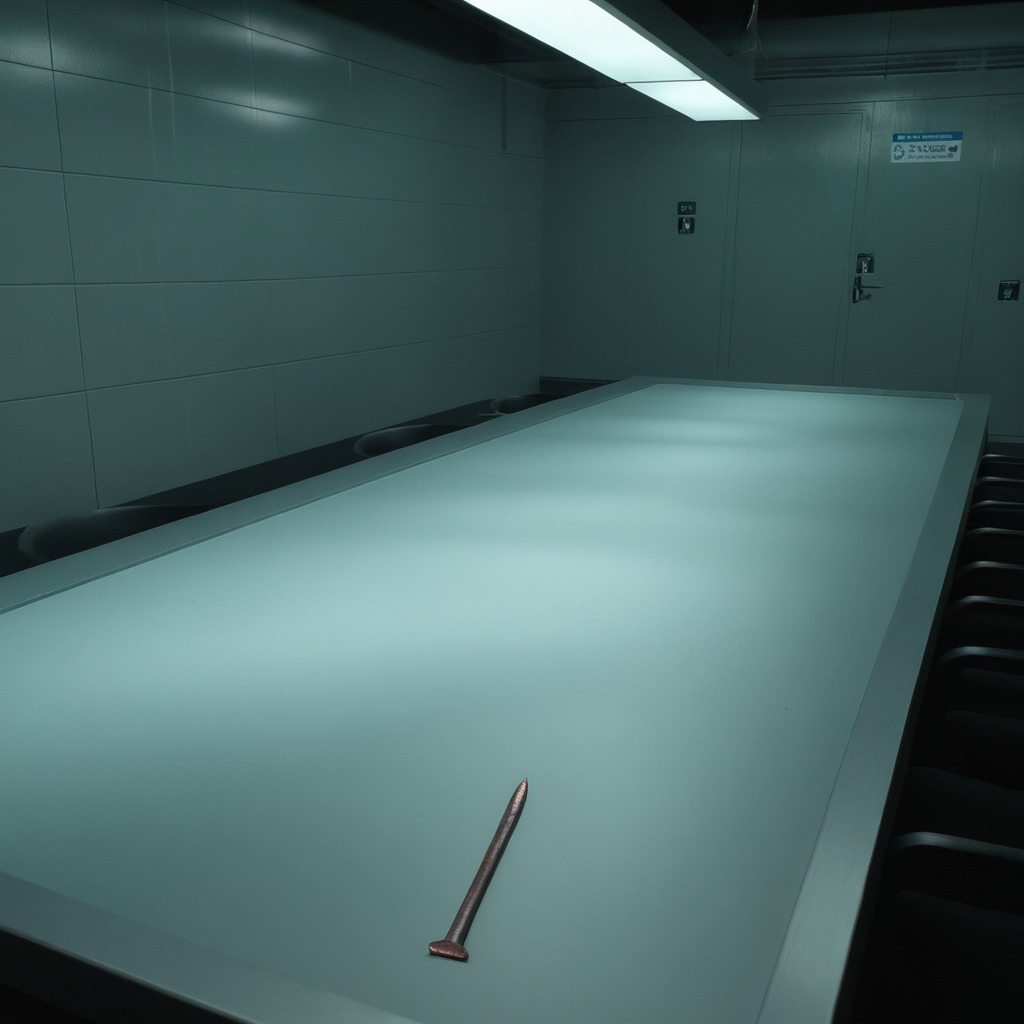
An iron nail is lying on a clean empty table in a railway signal maintenance room lit by harsh overhead fluorescents photorealistic surface textures crisp shadows high dynamic range